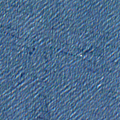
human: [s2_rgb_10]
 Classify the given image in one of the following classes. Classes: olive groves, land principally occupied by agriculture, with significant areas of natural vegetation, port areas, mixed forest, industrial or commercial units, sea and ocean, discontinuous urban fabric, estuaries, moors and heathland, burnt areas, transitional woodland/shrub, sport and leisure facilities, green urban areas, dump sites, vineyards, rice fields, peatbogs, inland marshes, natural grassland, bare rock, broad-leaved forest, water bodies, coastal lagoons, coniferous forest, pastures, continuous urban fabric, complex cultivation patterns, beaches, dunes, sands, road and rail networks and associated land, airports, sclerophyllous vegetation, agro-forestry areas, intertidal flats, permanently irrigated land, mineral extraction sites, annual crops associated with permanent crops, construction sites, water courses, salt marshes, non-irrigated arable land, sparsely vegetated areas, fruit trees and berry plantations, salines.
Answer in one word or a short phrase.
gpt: sea and ocean